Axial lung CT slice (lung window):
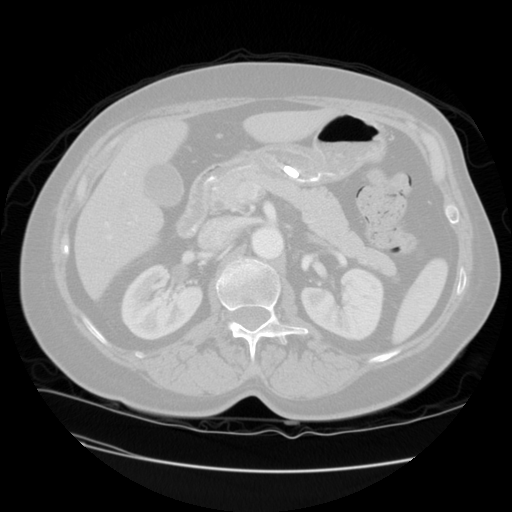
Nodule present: no